Field crop: tomato
Growth stage: 2
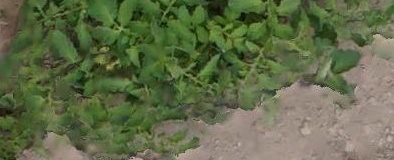
Species: tomato